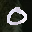
Label: 0